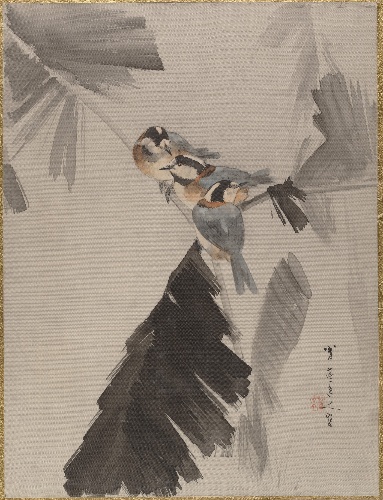
Artist: Watanabe Seitei
Artist bio: Japanese, 1851–1918
Date: ca. 1887
Object type: Album leaf
Classification: Paintings
Medium: Album leaf; ink and color on silk
Culture: Japan
Period: Meiji period (1868–1912)
Dimensions: 14 1/4 x 10 3/4 in. (36.2 x 27.3 cm)
Department: Asian Art
Credit line: Charles Stewart Smith Collection, Gift of Mrs. Charles Stewart Smith, Charles Stewart Smith Jr., and Howard Caswell Smith, in memory of Charles Stewart Smith, 1914
Accession year: 1914
Repository: Metropolitan Museum of Art, New York, NY
Tags: Birds